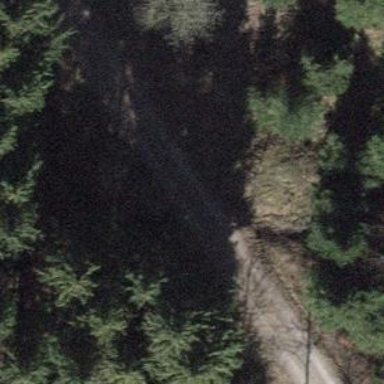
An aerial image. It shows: There is tunnel.